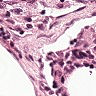
Metastatic tissue present: no